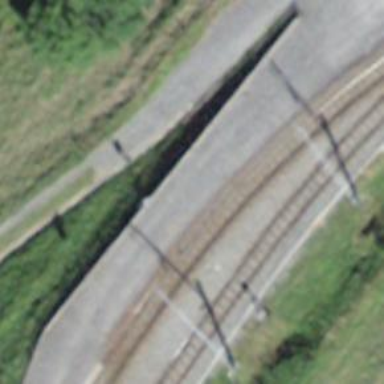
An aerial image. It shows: Narrow-gauge railway track electrified by contact line.